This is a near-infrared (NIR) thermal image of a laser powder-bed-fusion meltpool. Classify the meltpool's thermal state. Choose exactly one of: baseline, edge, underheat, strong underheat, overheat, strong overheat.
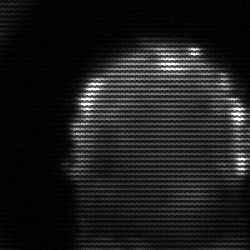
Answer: baseline